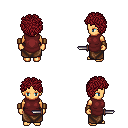
a pixel art fantasy rpg character, female body template, human, tanned skin, maroon tunic, robe skirt, brunette curly afro hairstyle, leather bracers, dagger, four views (front, back, left, right), 2x2 character sprite sheet, small pixel art, hard edges, no anti-aliasing